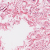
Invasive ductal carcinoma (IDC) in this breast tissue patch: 0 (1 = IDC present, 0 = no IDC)